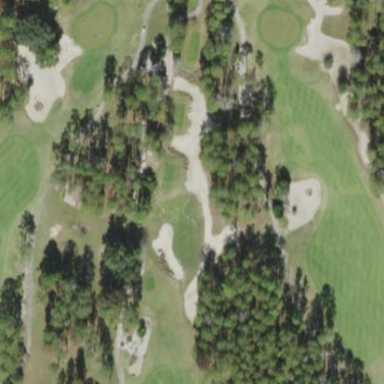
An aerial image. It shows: Golf bunker filled with sandy terrain.